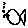
Label: fish